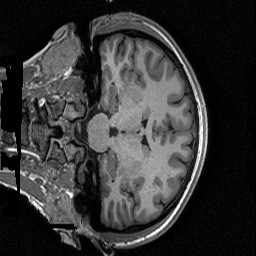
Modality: T1w
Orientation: coronal